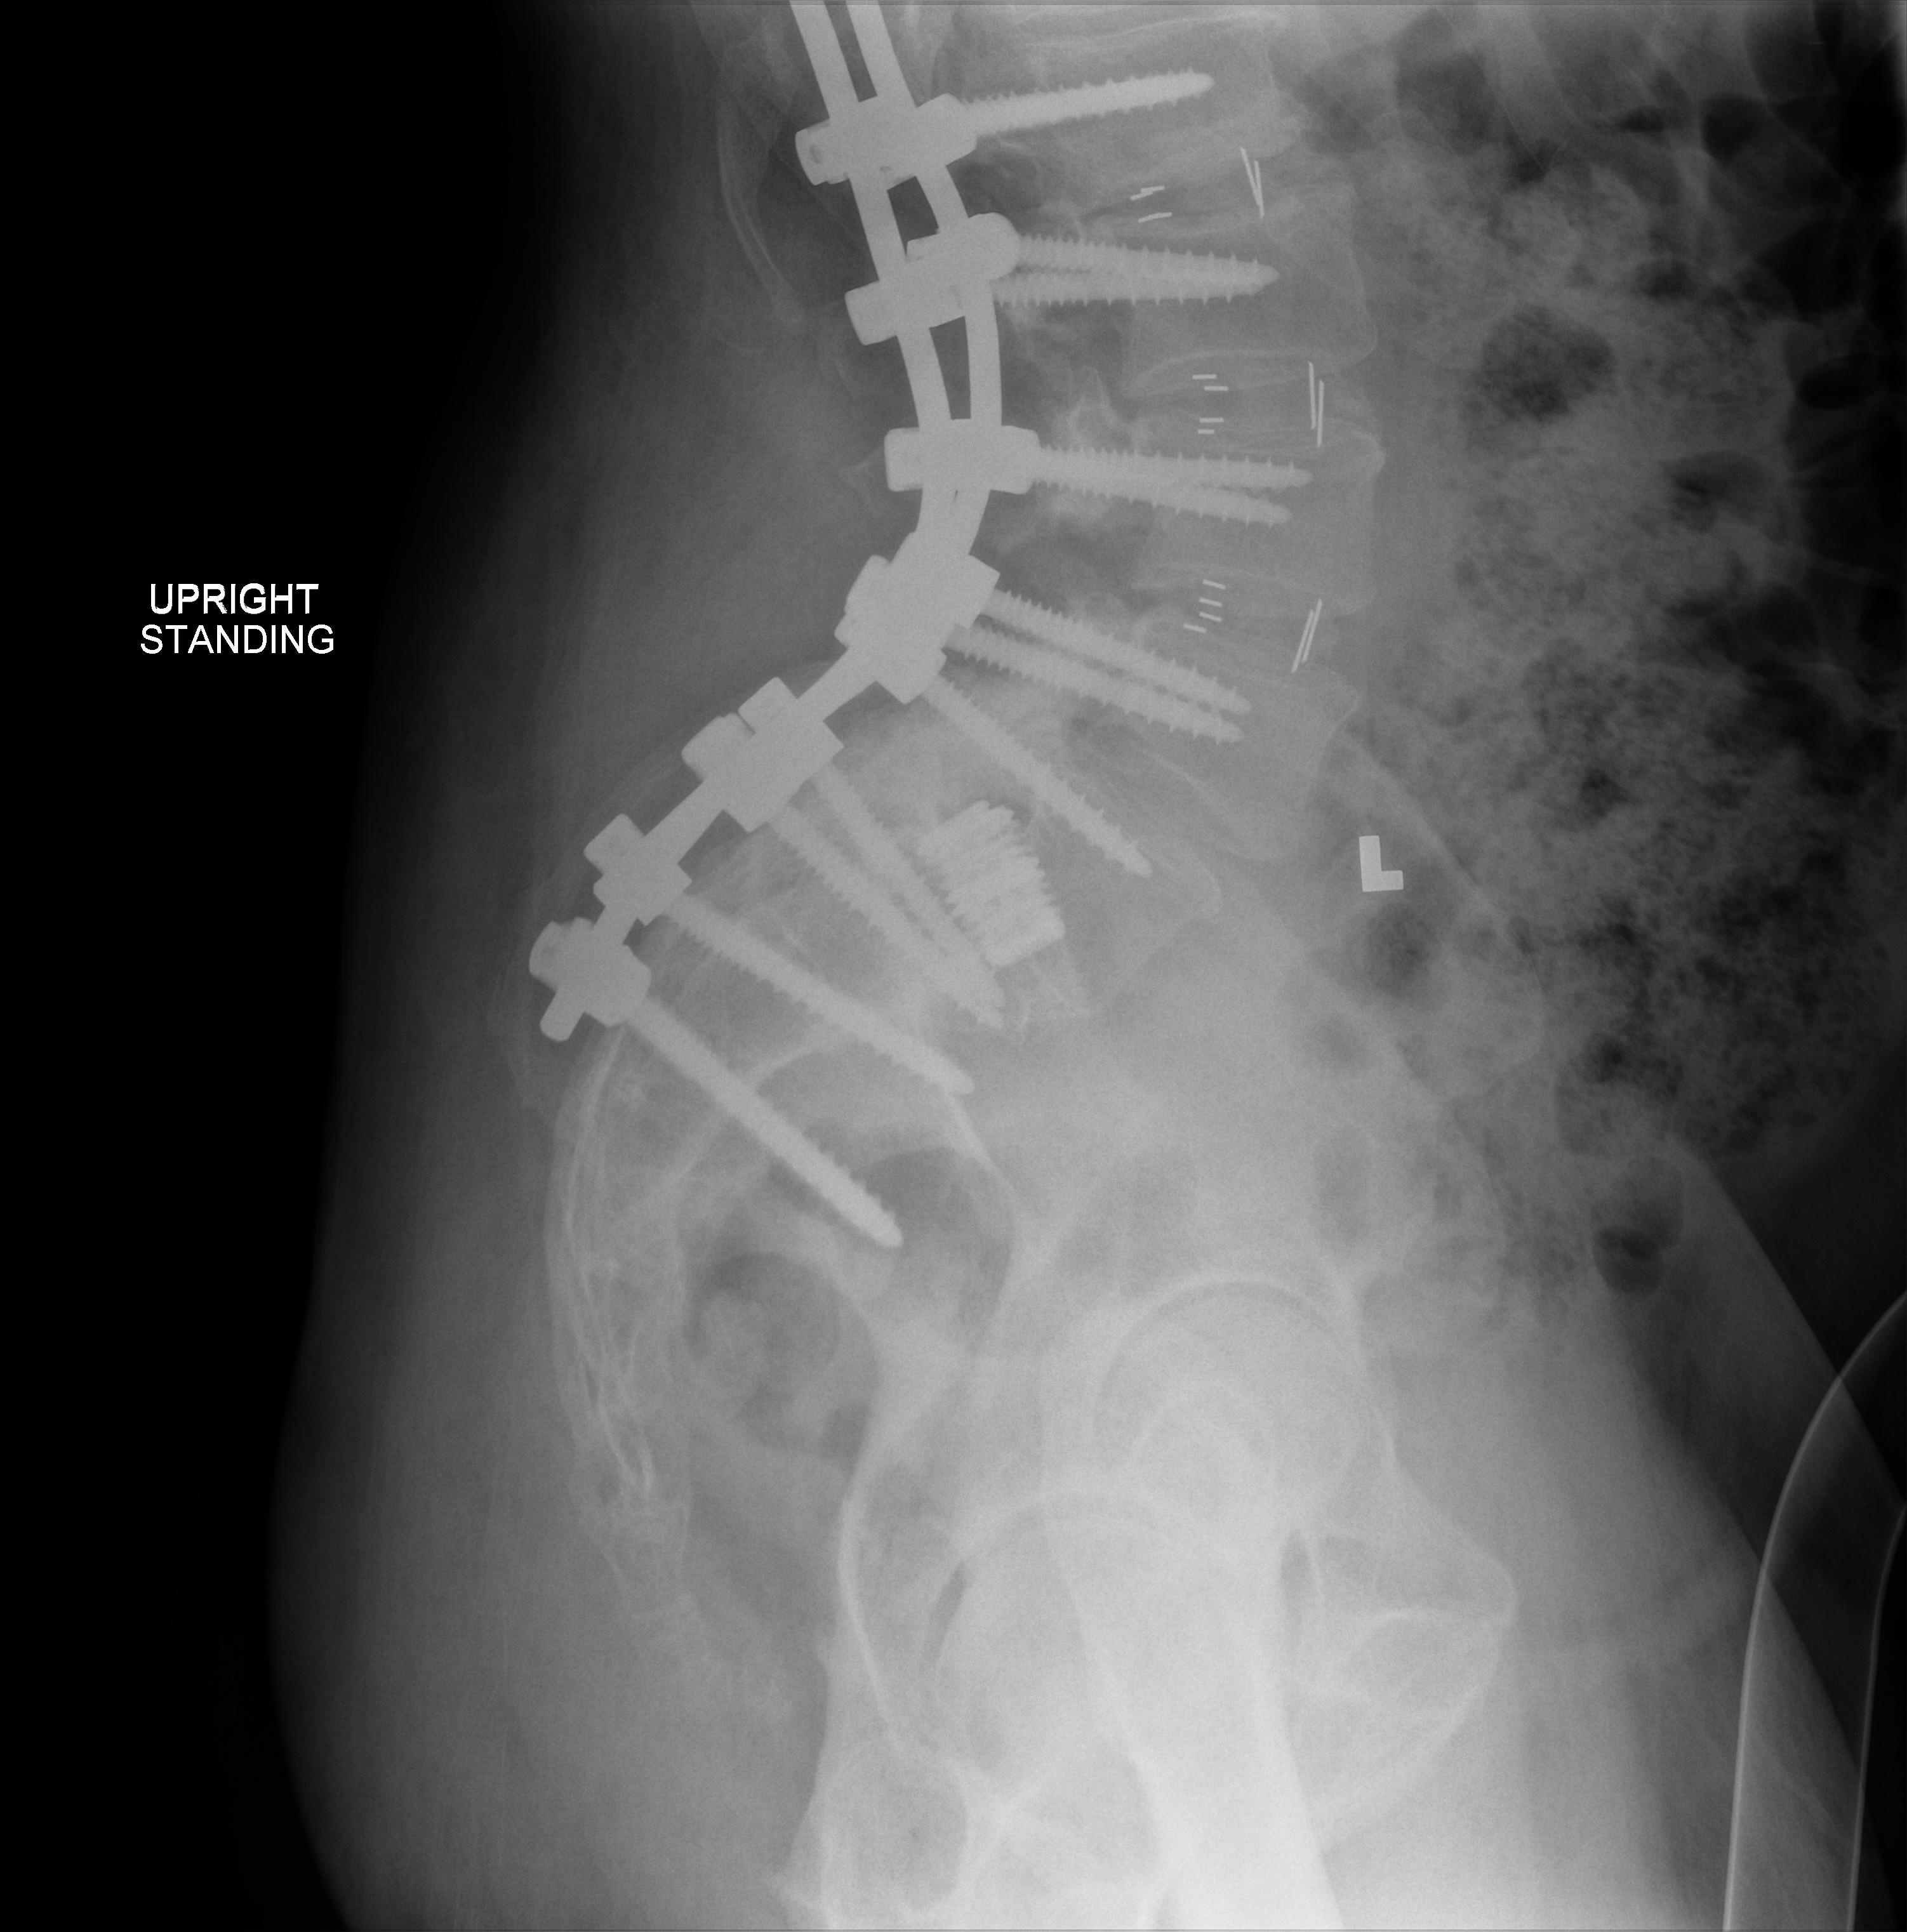
View: L5 S1
Implant manufacturer: medtronic solera